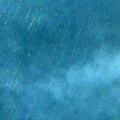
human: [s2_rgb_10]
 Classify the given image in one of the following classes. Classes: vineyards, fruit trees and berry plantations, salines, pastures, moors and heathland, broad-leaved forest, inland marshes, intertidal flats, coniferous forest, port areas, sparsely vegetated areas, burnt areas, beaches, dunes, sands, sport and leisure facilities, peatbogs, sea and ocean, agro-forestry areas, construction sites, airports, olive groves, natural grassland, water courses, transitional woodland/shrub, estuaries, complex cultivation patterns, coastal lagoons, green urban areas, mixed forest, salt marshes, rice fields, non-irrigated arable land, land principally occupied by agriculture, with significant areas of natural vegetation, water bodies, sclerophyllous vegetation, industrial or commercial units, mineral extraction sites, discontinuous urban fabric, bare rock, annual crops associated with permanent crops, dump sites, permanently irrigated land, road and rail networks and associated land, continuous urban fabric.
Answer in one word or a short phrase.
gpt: sea and ocean